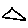
Label: triangle